Question: I'm working on an iPhone app that should display images in a 'UICollectionView'. The images are saved on the Parse cloud, and I'm using a subclass of 'PFQueryCollectionViewController' to make the query and display the images.
Tapping on a 'MKMapView' callout triggers the segue that shows the 'CollectionViewController'. The images do not appear in the cells the first time the 'CollectionViewController' is presented. However, if I go back to the 'MapView', and then return to the 'CollectionViewController', the images appear in the cells.
How can I get the images to appear the first time the 'PFQueryCollectionViewController' is presented?
Here's my code:
'''
class PhotoGridCollectionViewController: PFQueryCollectionViewController {
override func viewDidAppear(animated: Bool) {
}
override func viewDidLoad() {
super.viewDidLoad()
}
override func didReceiveMemoryWarning() {
super.didReceiveMemoryWarning()
// Dispose of any resources that can be recreated.
}
// MARK: UICollectionViewDataSource
override func numberOfSectionsInCollectionView(collectionView: UICollectionView) -> Int {
//#warning Incomplete method implementation -- Return the number of sections
return 1
}
override func collectionView(collectionView: UICollectionView, numberOfItemsInSection section: Int) -> Int {
//#warning Incomplete method implementation -- Return the number of items in the section
return self.objects.count
}
override func collectionView(collectionView: UICollectionView, cellForItemAtIndexPath indexPath: NSIndexPath, object: PFObject?) -> PFCollectionViewCell? {
let cell = collectionView.dequeueReusableCellWithReuseIdentifier("venuePhotoThumb", forIndexPath: indexPath) as! PhotoGridCollectionViewCell
if let pfObject = object {
cell.imageView.file = pfObject["imageFile"] as? PFFile
cell.imageView.loadInBackground({ (img, err) -> Void in
println("Download complete")
})
}
return cell
}
}
'''
Since I'm using Storyboards, I pass my custom class the 'parseClass' by setting it in the Attribute Inspector:

As you can see, I'm using the 'loadInBackground' method of the 'PFImageView' to load the images asynchronously, and I think this the problem might be caused by the images being downloaded after the cell is returned, but I don't have any other ideas. Does anyone know why the images are not appearing the first time the view is presented?
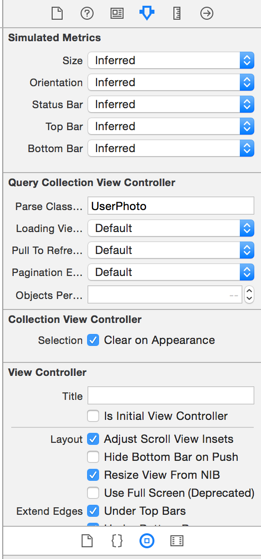
Answer: My co-developer finally found the answer to this. We had to set a placeholder image for the 'PFImageViews' when configuring the cells in 'cellForItemAtIndexPath'. The code examples on Parse do include setting the placeholder image, but they don't say that it is required for the 'PFQueryCollectionViewController' to work properly. We considered it an aesthetic touch that we could come back to later.
So the answer is: in order for images to load properly in the cells of a 'PFQueryCollectionViewController' you MUST provide a placeholder image when configuring the cells in 'cellForItemAtIndexPath'.
Here's the code that worked:
'''
let placeholder = UIImage(named: "myPlaceholderImage") //an image from images.xcassets in your xcode project
cell.imageView.image = placeholder
if let pfObject = object {
cell.imageView.file = pfObject["image"] as? PFFile
cell.imageView.loadInBackground()
}
'''